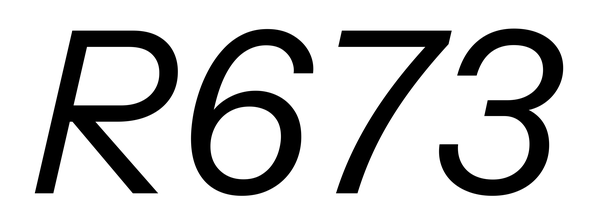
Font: InstrumentSans-Italic_Italic